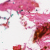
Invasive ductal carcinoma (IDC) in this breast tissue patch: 0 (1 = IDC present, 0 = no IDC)